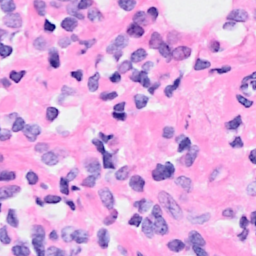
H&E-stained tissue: Breast